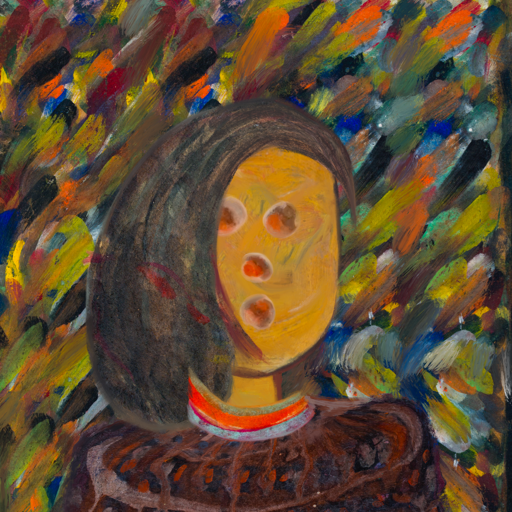
Background: An_Impression, Head And Neck Front: After_Raid, Face Front: Rupkatha, Bust: Hypocrite, Hair Front: Gypsy_Mother, Head Accessory: Blank, Second Necklace: Blank, Necklace: Sisters, Baby: Blank